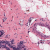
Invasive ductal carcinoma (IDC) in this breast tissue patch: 0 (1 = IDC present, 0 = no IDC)